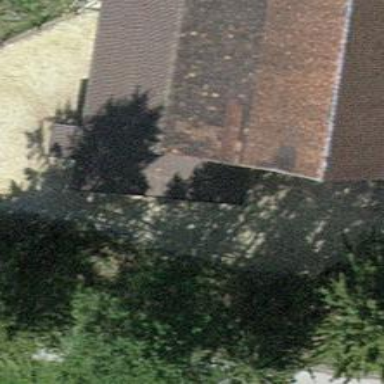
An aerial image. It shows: View of roof of building.